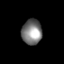
Tissue: lung
Cell type: Epithelial cells
Senescence score: 0.2328
Nuclear area (px): 500
Mean DAPI intensity: 125.184